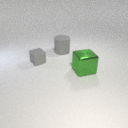
small gray rubber cube to the left of large gray rubber cylinder